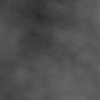
Label: dusty